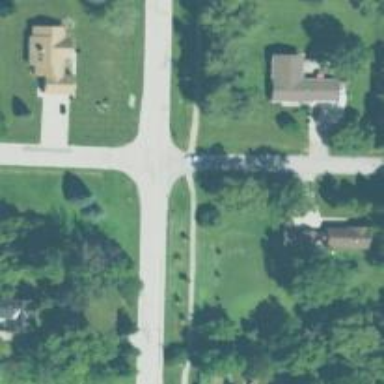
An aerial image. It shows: Unmarked crossing on footway.